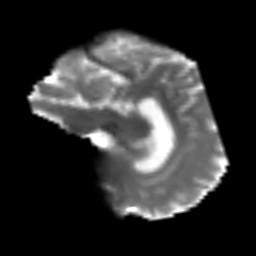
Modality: T2w
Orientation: sagittal
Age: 40
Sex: male
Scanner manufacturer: siemens
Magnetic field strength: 3 T
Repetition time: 3.2 s
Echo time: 0.081 s